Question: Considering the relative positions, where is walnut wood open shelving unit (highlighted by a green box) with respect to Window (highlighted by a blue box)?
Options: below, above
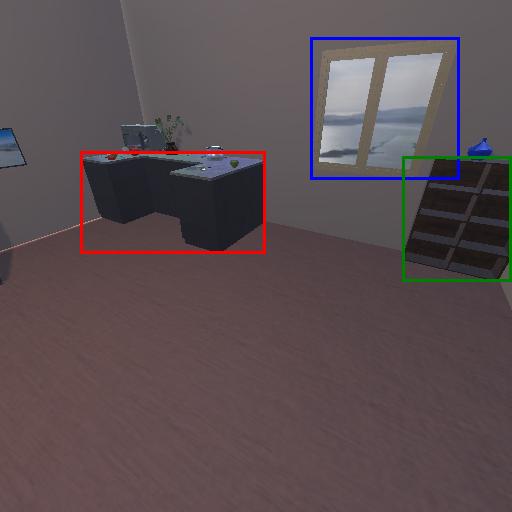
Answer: below